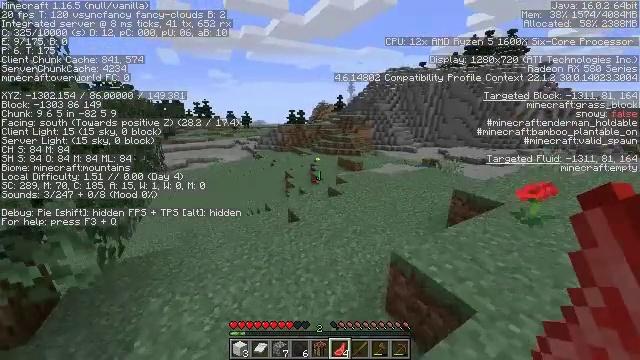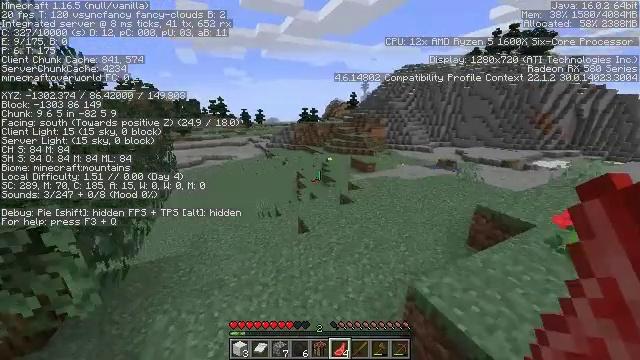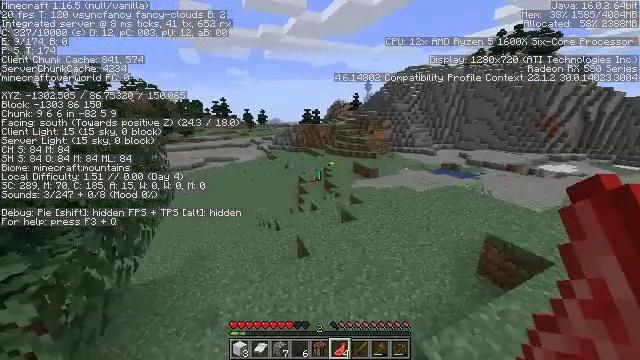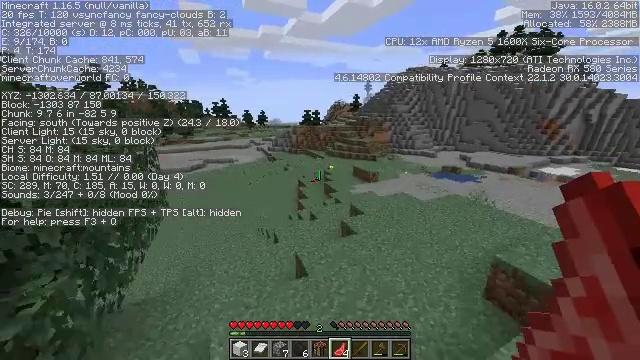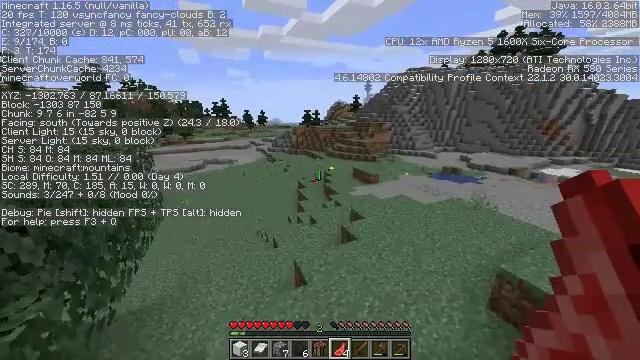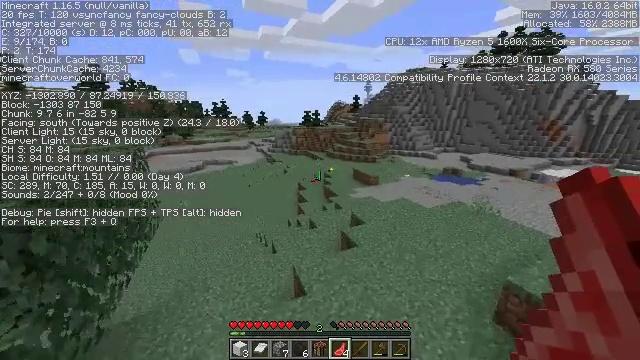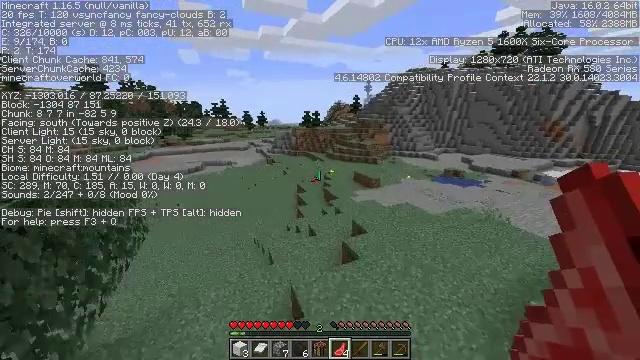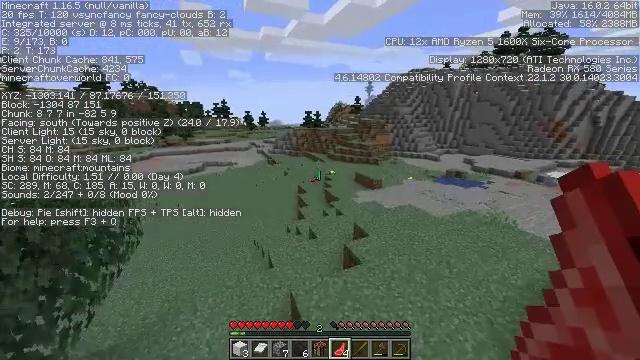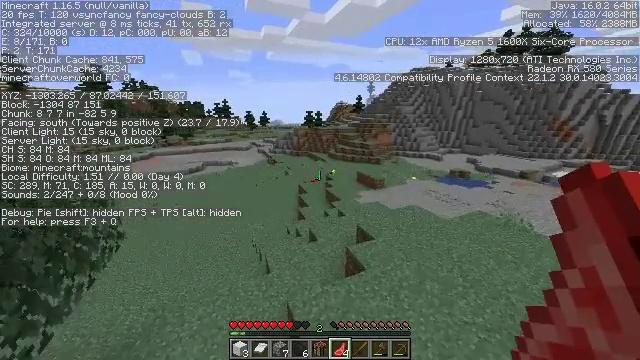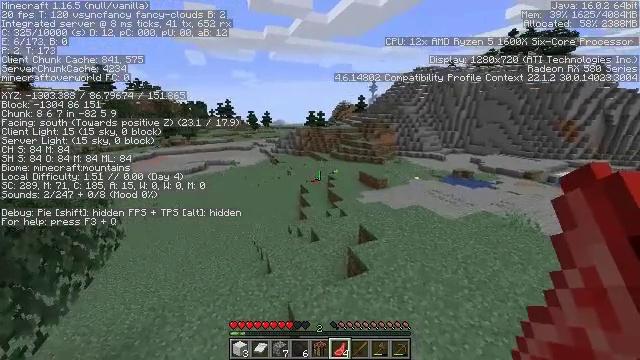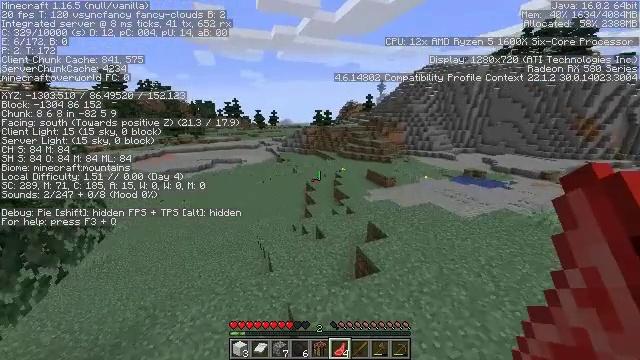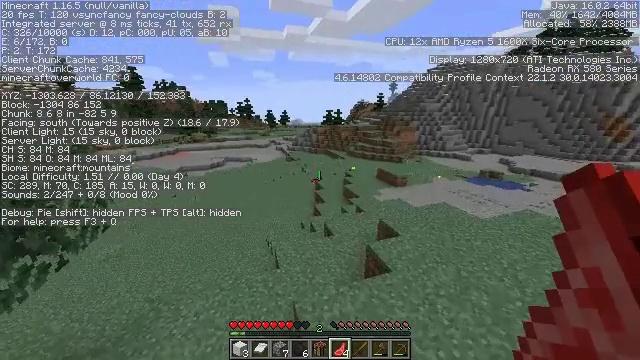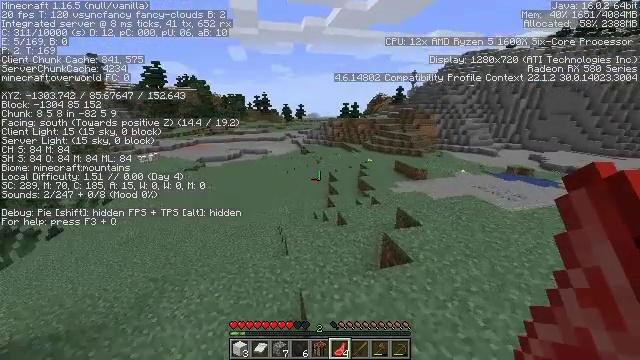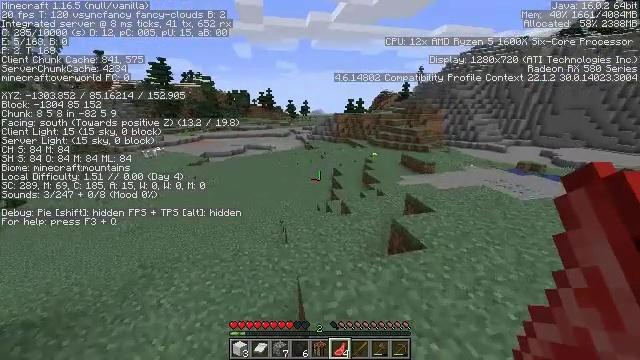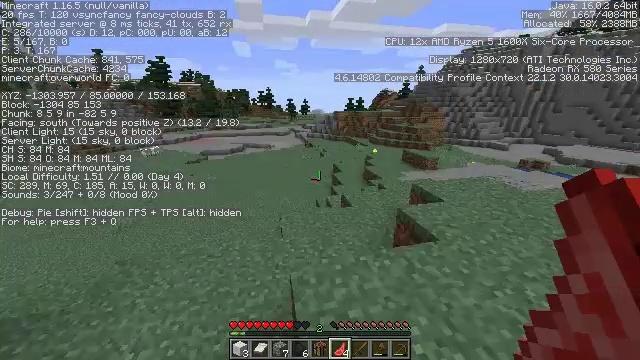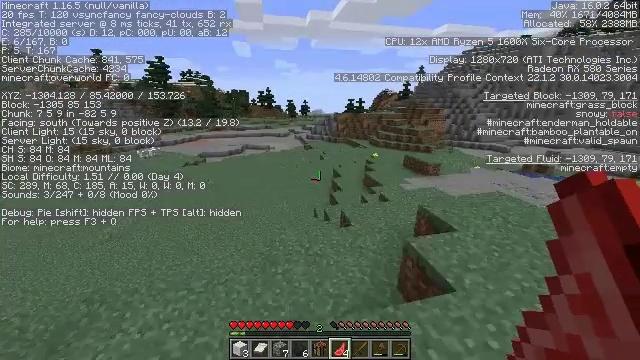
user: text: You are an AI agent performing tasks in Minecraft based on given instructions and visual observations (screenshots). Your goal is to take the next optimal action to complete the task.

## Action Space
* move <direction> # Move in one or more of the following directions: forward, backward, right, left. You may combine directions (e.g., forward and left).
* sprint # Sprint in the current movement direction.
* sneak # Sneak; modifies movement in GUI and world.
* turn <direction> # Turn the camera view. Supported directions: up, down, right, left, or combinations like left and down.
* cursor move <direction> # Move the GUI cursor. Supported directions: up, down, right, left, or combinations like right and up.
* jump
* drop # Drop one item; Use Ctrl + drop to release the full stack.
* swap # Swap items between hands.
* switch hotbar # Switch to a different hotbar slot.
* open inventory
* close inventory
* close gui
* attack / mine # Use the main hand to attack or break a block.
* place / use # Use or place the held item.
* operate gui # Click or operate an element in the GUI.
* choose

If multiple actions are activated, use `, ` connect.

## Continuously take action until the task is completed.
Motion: motion action
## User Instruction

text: Collect the oak trapdoor for re-use.
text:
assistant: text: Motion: move forward, turn left, jump
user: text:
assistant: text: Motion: move forward, jump
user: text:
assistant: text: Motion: move forward, jump
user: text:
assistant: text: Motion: move forward, jump
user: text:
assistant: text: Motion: move forward, jump
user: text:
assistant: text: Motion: move forward, jump
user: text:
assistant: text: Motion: move forward, jump
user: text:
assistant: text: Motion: move forward, jump
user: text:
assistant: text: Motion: move forward, jump
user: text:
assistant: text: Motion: move forward, turn left, jump
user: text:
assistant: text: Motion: move forward, turn left, jump
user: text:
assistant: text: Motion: move forward, turn left and down, jump
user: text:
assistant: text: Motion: move forward, turn left, jump
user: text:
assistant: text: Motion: move forward, jump
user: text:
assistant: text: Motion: move forward, jump
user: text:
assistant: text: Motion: move forward, jump
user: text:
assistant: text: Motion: move forward, jump
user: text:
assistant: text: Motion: move forward, jump
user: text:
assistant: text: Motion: move forward, turn right and up, jump
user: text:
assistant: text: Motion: move forward, jump
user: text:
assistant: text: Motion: move forward, jump
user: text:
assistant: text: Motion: move forward, jump
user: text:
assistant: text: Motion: move forward, jump
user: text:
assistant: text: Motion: move forward, jump
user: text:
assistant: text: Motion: move forward, jump
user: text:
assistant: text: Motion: move forward, jump
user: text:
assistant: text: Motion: move forward, jump
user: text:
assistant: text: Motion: move forward, jump
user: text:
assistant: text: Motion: move forward, jump
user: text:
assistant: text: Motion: move forward, jump